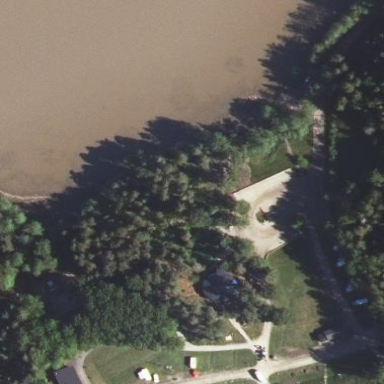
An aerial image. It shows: Campsite designated for tourism.